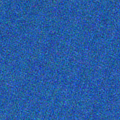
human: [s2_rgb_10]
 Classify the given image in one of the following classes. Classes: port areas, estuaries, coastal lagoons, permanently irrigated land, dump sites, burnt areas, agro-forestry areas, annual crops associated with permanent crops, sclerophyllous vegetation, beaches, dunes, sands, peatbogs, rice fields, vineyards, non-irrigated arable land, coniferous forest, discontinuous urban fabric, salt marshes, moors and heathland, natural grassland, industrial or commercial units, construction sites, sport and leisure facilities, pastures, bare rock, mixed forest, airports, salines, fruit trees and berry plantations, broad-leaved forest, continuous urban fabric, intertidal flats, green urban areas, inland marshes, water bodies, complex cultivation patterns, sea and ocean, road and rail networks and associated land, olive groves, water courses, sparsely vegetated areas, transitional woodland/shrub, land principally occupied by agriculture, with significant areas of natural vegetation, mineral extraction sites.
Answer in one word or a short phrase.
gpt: sea and ocean